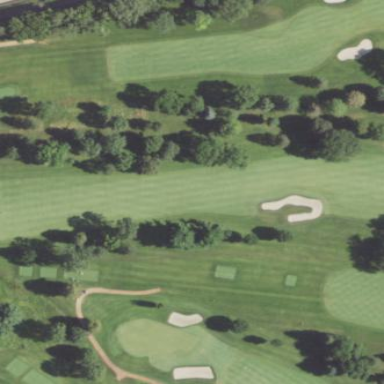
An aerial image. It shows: Golf fairway surrounded by grass.